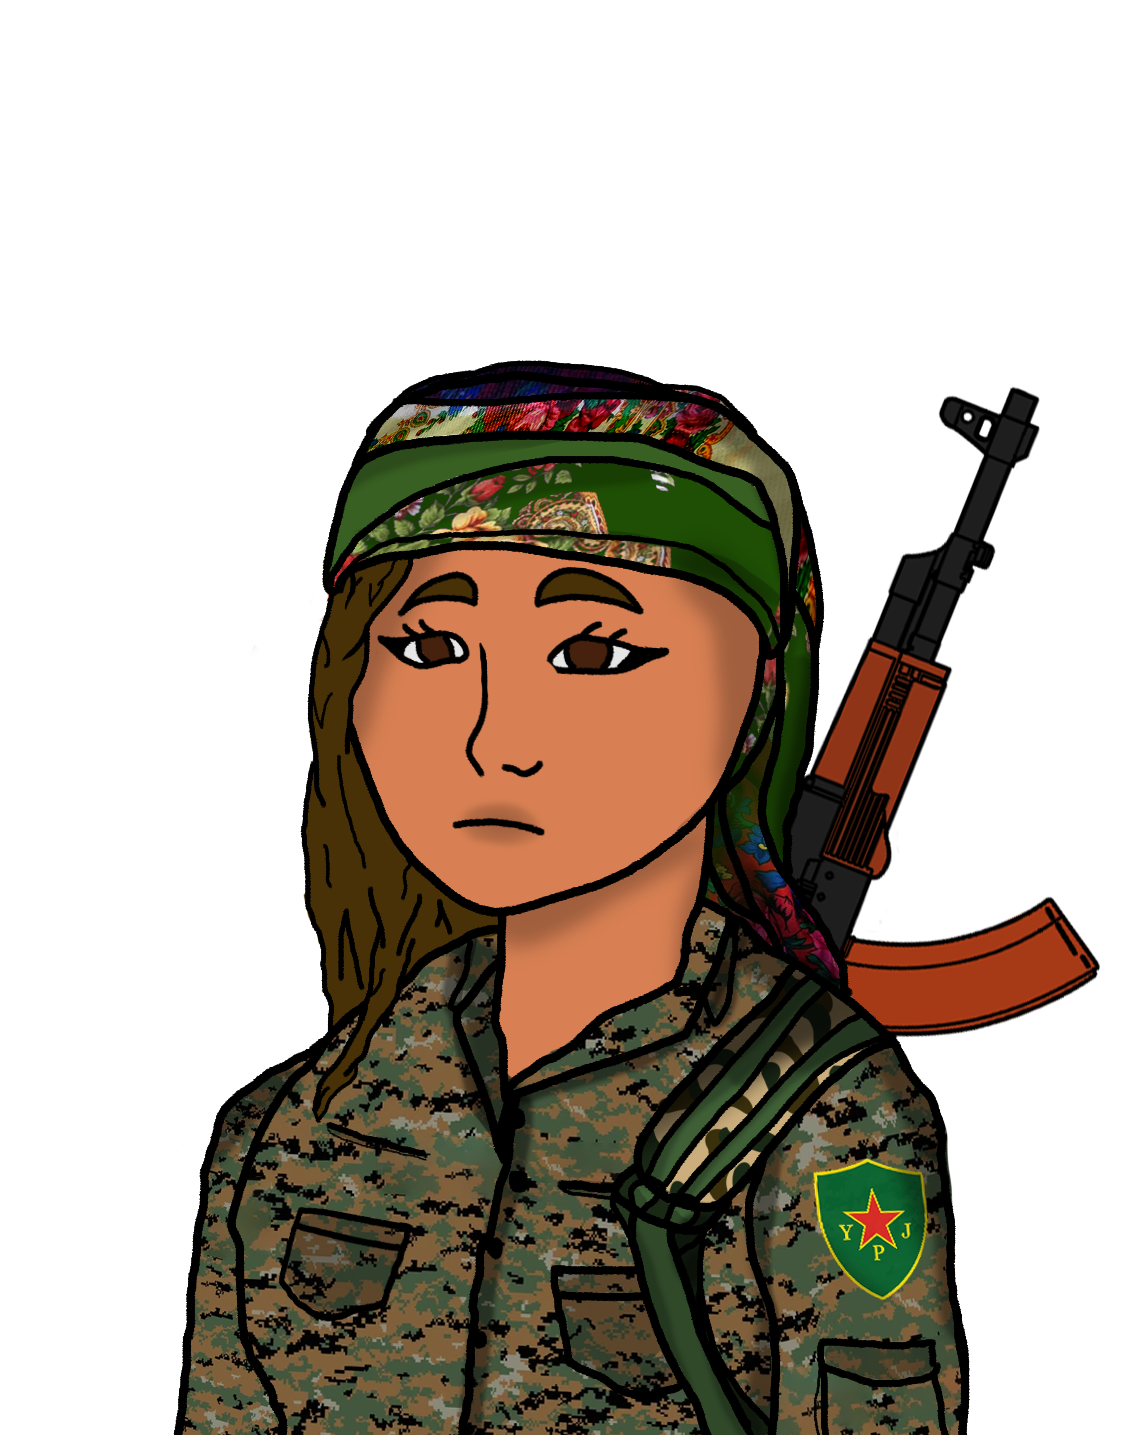
Label: 5_Doomer_Girl